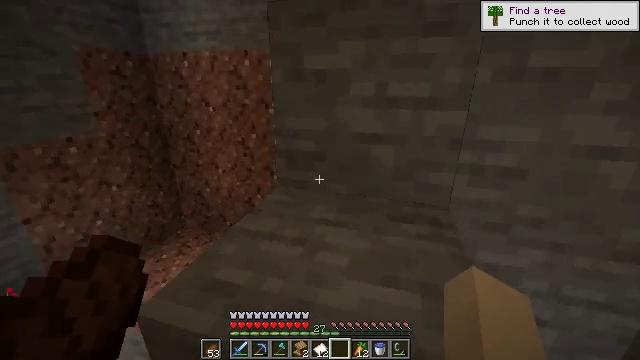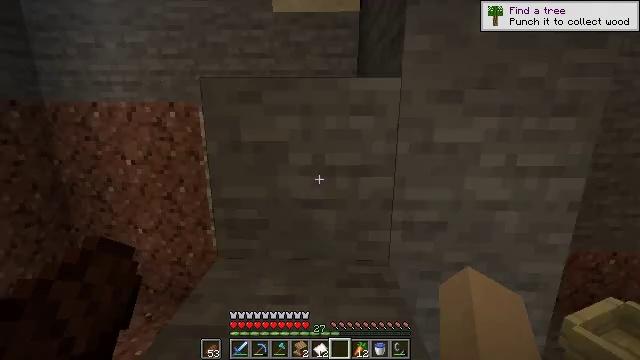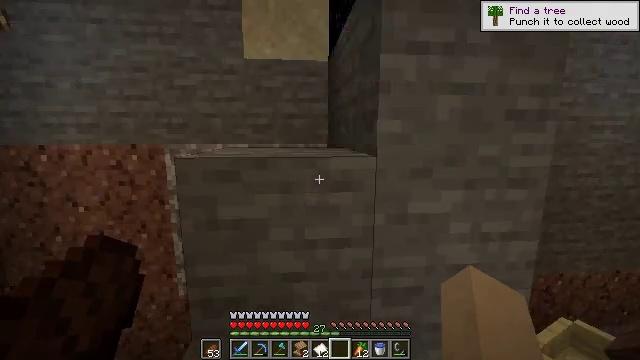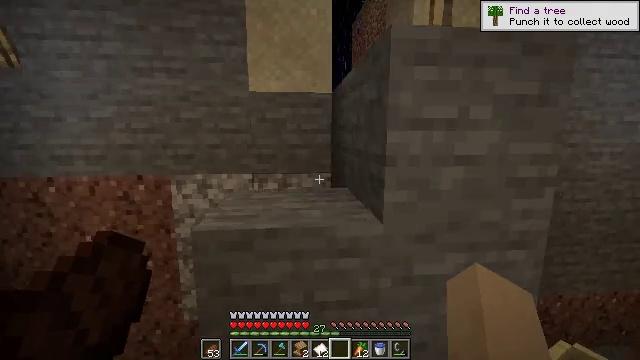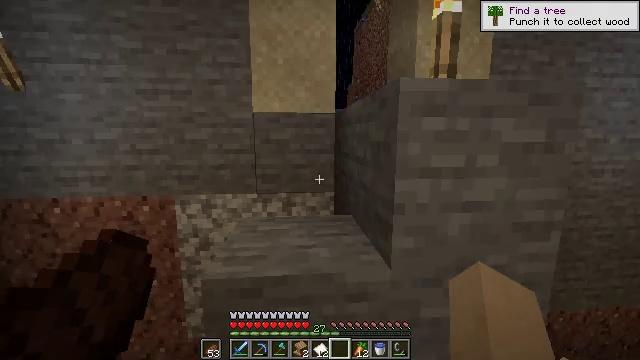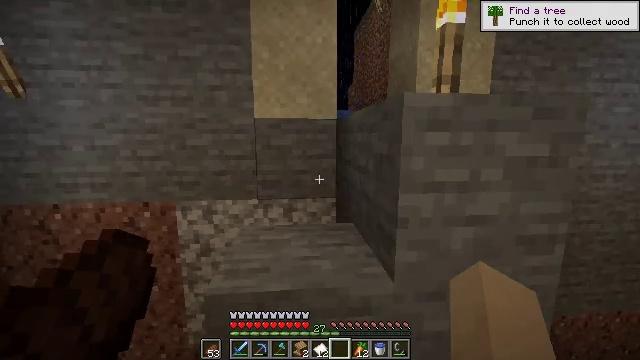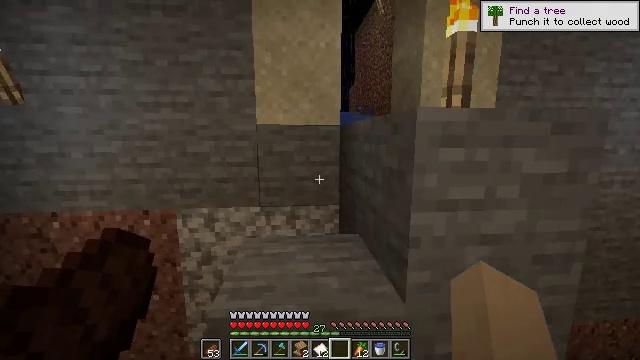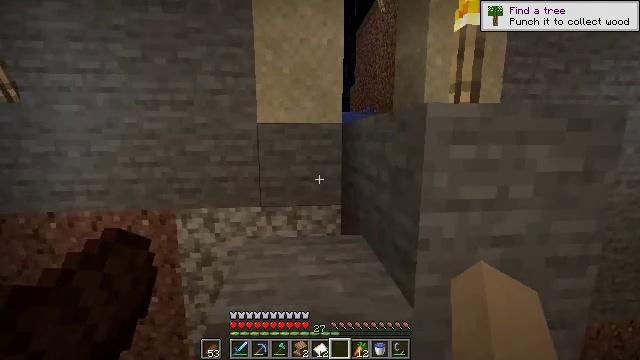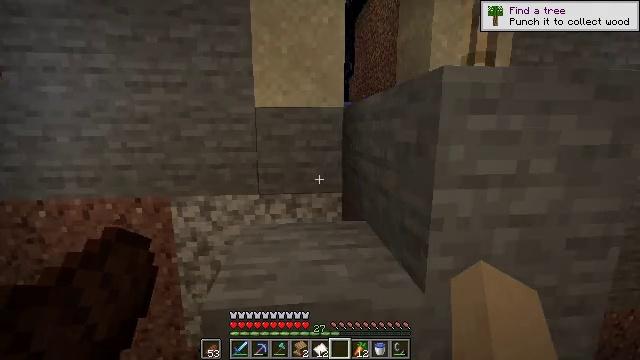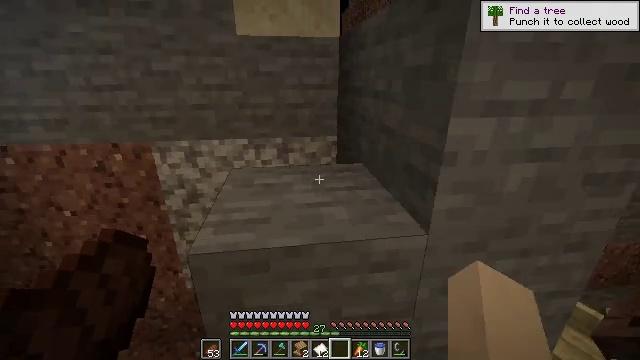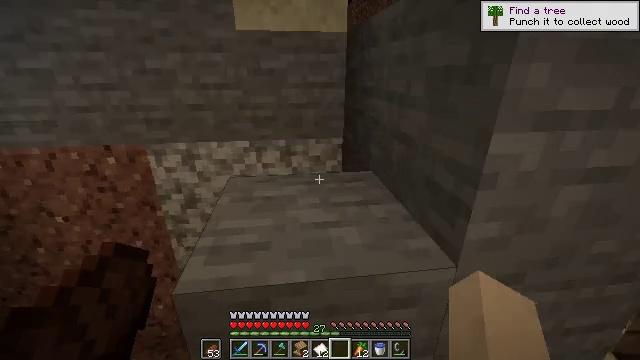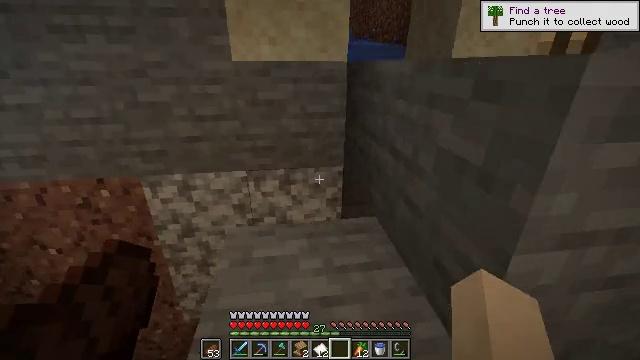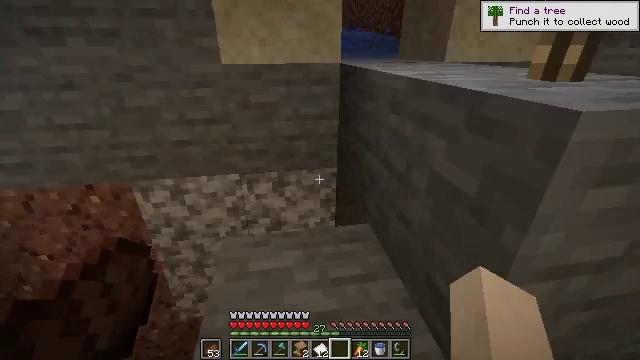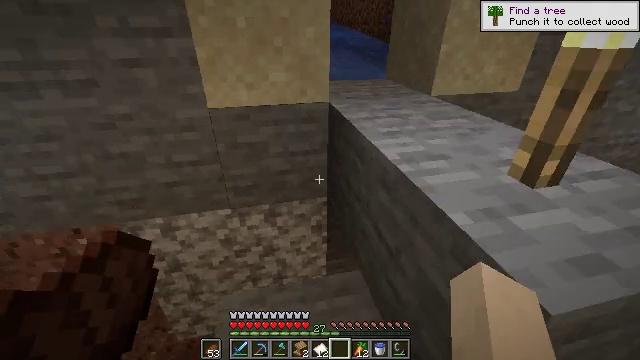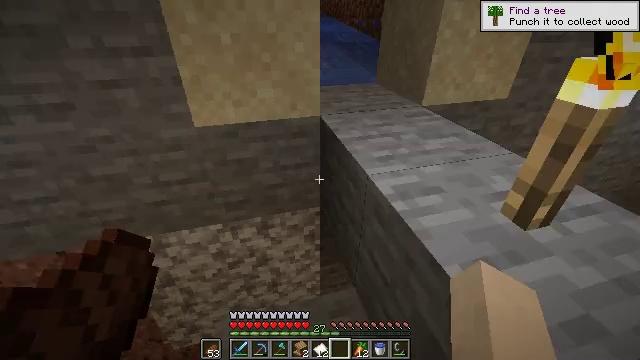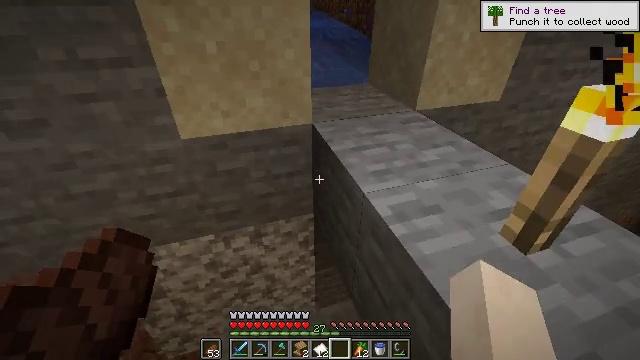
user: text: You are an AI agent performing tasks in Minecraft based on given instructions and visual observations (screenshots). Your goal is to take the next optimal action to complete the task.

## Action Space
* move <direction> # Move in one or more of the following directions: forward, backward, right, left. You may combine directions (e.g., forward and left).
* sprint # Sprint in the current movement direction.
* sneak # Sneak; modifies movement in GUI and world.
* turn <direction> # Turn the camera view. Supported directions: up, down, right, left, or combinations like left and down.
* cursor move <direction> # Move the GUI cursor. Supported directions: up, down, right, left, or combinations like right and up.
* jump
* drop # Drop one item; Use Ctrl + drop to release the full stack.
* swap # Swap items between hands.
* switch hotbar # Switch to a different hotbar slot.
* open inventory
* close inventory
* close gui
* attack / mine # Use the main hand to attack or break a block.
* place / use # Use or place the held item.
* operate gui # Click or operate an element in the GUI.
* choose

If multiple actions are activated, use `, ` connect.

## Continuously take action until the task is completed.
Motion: motion action
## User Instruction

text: Gather melon for food.
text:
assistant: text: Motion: move forward, turn right and up, jump
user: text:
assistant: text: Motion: move forward, turn right and up, jump
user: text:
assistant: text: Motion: move forward, jump
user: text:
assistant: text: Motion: move forward, jump
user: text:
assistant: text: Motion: move forward
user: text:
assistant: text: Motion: move forward
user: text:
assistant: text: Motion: move forward
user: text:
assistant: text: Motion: move forward, turn down
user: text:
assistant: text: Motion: move forward, turn right and down
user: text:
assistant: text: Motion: move forward
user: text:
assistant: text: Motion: move forward, turn down, jump
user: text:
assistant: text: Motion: move forward, turn right and down, jump
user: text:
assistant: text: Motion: move forward, turn right and down, jump
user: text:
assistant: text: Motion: move forward, turn right and down
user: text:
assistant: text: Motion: move forward, turn right and down
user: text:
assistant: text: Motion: move forward, turn right
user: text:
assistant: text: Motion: move forward
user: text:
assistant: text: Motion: move forward, turn right and up, jump
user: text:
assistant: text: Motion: move forward and move right, turn right and up, jump
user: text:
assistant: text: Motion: move forward and move right, turn right and up, jump
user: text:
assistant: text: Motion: move forward and move right, turn up, jump
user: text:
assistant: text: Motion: move forward and move right, turn up, jump
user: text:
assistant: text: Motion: move forward and move right, turn left and up
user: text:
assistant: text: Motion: move forward and move right, turn left and up
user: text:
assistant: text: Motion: move forward and move right, turn left and up
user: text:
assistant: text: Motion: move forward and move right, sprint, turn left and up
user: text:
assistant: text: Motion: move forward, sprint
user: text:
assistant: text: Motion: move forward, sprint
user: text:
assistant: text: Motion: move forward, sprint, turn left and up
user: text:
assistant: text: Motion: move forward and move right, sprint, turn up